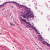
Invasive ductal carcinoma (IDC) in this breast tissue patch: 0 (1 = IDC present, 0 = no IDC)